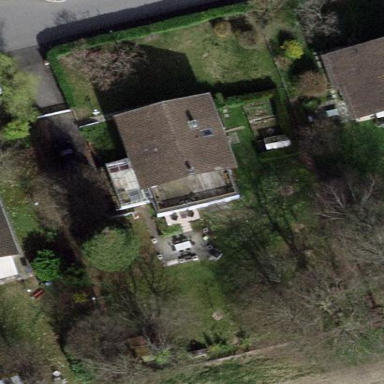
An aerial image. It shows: Garden enclosed by fence.